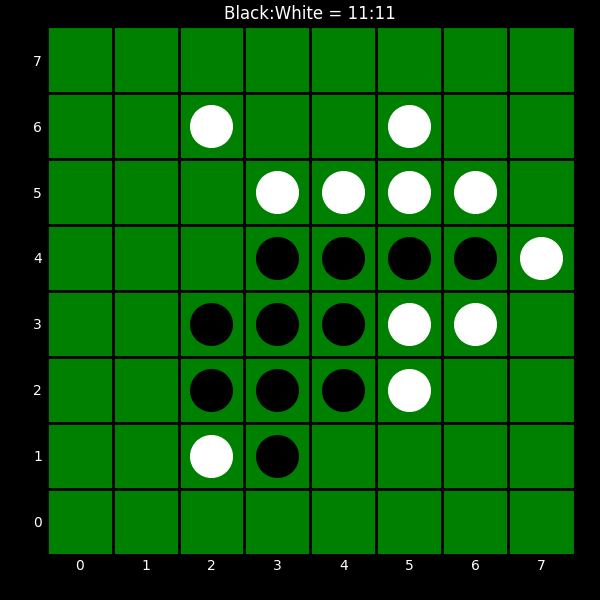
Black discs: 11
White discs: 11